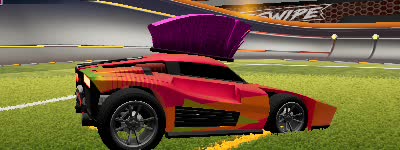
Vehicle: breakout